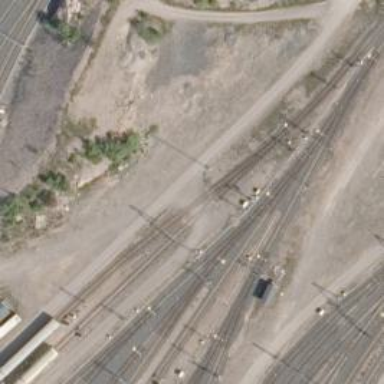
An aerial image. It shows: Railway level crossing.